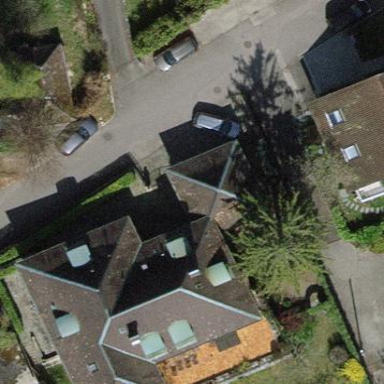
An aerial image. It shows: Garage.